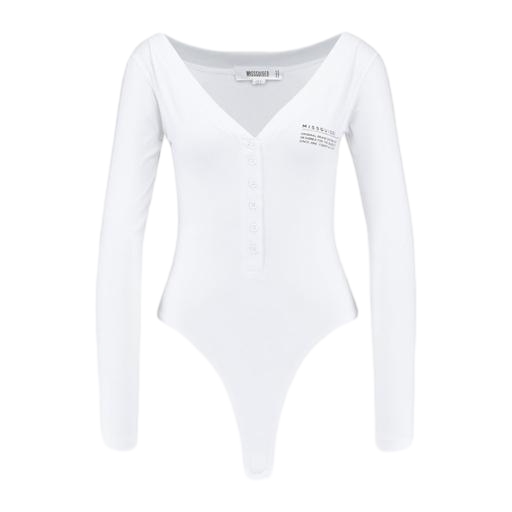
white body suit, white henley long-sleeved ribbed-jersey top, white plus size graphic bodysuit, white background